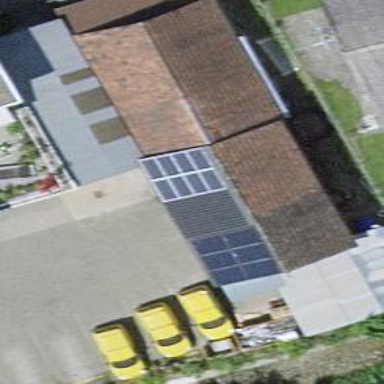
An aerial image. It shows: Solar power generator using photovoltaic method with solar photovoltaic panel types.